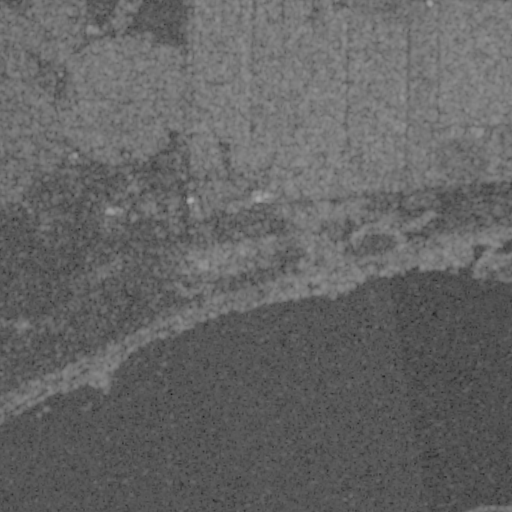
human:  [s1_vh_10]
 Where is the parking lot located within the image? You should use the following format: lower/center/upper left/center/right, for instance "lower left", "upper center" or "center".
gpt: The parking lot is located in the center of the image.
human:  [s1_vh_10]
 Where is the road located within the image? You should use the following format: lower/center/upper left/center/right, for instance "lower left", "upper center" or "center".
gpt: There is no road in the image.

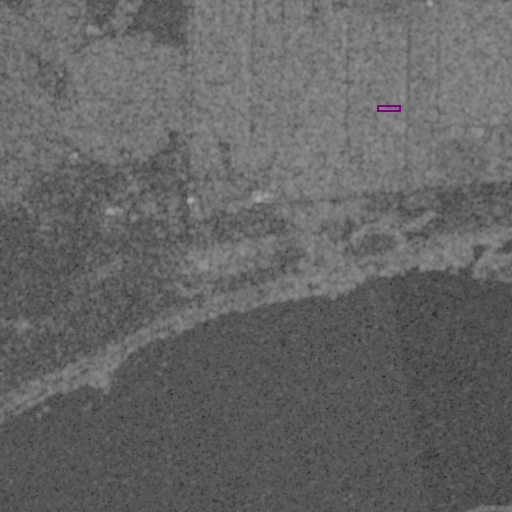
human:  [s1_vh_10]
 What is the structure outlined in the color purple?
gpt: The structure outlined in purple is a building.
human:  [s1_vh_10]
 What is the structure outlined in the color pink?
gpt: There is no pink outline.